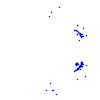
Particle: pion